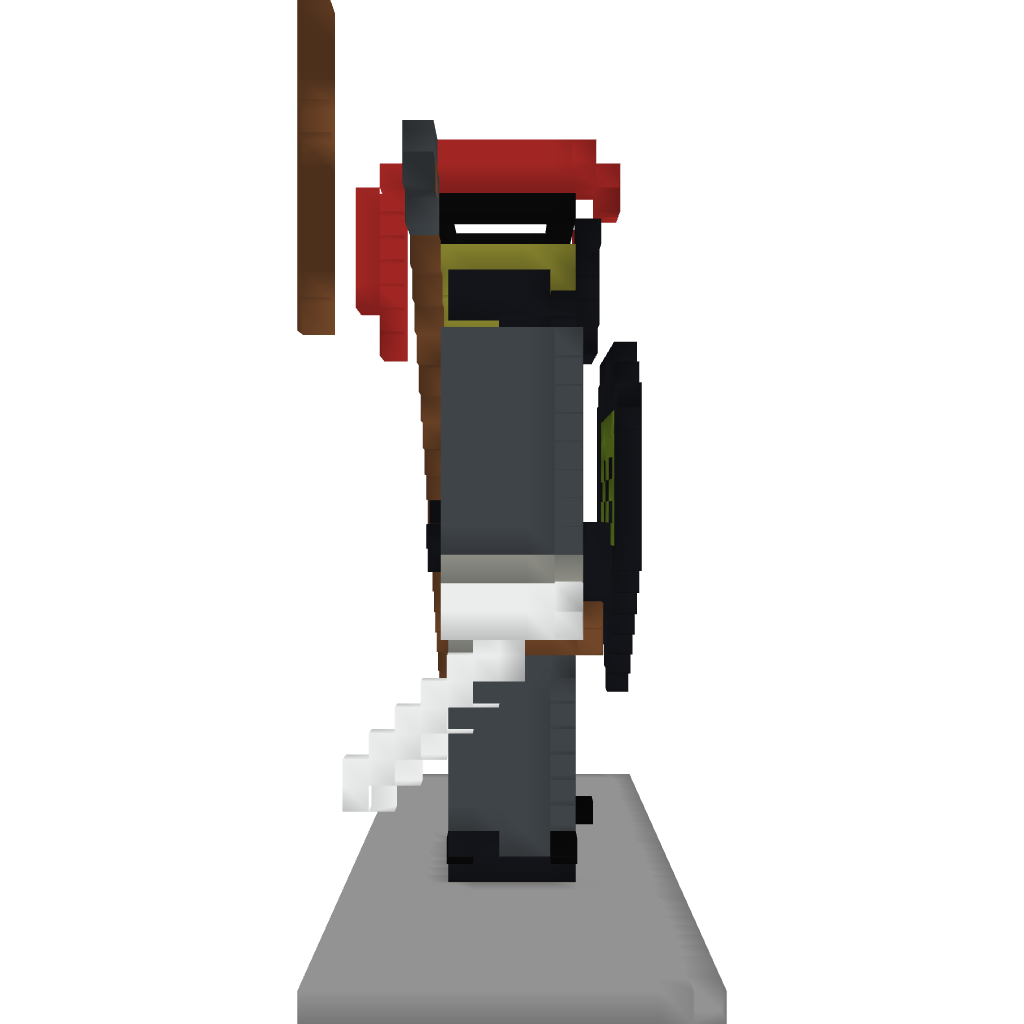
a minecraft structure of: Spartan at suit :)